Interaction volume radius: 5 \u00c5
Interaction volume height: 20 \u00c5
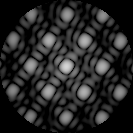
Disorder parameter: 0.09217